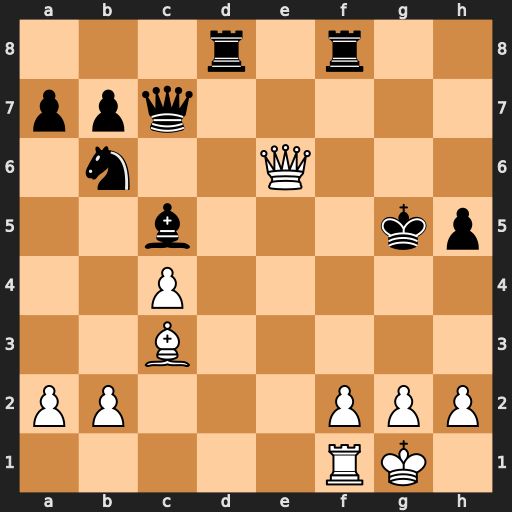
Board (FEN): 3r1r2/ppq5/1n2Q3/2b3kp/2P5/2B5/PP3PPP/5RK1
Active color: w
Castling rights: -
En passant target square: -
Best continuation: h4+ Kxh4 Bf6+ Rxf6 Qxf6+ Kg4 Qg6+